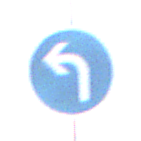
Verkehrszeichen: VorgeschriebeneFahrtrichtungLinks
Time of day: MorningAfternoon
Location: Outdoor (Suburban)
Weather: PartlyCloudy
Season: NotSpecified
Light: Natural